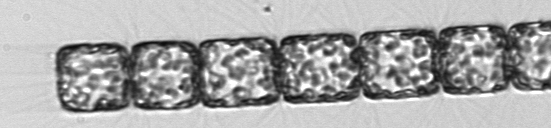
Label: Lauderia_annulata